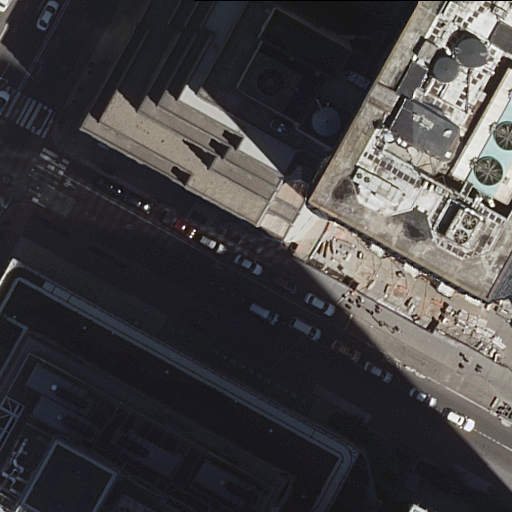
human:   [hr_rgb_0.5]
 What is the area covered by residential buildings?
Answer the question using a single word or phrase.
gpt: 1846m2

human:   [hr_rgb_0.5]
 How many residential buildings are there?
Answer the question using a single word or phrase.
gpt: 2

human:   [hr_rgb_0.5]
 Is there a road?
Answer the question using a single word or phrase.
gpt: yes

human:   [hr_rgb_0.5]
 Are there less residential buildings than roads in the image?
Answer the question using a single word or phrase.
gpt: no

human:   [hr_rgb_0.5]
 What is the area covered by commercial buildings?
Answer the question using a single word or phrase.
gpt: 2532m2

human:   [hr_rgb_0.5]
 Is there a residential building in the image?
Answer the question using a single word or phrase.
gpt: yes

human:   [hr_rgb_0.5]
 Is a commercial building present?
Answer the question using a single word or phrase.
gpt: yes

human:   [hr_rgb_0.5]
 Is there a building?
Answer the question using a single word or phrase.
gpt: yes

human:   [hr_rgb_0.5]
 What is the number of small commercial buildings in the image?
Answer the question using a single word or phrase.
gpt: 1

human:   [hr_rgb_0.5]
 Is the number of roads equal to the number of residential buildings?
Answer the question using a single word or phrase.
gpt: yes

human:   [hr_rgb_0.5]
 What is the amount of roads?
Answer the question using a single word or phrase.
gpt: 2

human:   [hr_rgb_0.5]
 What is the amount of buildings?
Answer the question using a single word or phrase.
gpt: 5

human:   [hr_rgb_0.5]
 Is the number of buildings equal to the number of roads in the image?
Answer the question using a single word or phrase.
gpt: no

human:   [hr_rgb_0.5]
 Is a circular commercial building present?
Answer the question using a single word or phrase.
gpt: no

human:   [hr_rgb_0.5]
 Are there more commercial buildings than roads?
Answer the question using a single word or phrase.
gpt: no

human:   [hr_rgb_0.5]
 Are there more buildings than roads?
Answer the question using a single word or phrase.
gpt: yes

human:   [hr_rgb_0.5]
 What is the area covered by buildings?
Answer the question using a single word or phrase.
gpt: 6018m2

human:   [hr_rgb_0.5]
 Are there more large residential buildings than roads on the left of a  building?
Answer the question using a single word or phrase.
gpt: no

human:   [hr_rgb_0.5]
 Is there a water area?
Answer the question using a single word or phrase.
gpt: no

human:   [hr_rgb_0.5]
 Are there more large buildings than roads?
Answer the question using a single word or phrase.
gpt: yes

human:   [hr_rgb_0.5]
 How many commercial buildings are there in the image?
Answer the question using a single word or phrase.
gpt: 2

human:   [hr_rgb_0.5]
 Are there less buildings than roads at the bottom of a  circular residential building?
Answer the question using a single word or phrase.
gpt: no

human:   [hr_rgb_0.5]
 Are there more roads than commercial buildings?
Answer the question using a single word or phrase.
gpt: no

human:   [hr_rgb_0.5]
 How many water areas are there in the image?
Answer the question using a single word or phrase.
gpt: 0

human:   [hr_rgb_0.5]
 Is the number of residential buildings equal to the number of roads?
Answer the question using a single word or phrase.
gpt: yes

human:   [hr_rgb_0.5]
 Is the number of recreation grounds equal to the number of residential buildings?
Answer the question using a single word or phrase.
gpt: no

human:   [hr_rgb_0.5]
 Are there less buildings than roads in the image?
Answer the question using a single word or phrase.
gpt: no

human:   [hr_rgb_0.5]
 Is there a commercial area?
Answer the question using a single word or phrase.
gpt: no

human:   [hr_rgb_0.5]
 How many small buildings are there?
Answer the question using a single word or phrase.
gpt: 2

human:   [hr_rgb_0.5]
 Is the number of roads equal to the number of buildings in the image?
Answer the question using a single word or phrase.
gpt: no

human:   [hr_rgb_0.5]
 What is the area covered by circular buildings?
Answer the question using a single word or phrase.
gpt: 0m2

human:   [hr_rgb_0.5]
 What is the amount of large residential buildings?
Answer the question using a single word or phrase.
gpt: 1

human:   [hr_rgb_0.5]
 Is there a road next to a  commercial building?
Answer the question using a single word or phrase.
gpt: yes

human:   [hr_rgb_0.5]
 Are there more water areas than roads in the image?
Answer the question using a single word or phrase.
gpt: no

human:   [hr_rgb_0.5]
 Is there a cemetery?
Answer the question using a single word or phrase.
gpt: no

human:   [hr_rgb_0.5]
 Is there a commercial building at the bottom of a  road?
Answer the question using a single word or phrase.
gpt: yes

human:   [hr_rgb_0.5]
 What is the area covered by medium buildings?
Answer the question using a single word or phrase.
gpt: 0m2

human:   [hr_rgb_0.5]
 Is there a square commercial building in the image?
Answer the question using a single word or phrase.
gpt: no

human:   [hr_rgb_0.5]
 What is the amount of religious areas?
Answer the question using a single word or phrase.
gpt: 0

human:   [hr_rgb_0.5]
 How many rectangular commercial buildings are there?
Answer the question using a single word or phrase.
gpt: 2

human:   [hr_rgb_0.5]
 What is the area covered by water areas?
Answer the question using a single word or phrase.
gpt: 0m2

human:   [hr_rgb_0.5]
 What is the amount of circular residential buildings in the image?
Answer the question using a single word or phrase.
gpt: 0

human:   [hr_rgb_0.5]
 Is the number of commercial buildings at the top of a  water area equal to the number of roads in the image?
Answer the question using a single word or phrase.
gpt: no

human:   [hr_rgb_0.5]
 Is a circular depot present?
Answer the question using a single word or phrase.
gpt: no

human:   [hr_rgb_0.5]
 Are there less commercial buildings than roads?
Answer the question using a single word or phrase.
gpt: no

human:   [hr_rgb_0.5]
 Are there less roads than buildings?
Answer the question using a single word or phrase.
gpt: yes

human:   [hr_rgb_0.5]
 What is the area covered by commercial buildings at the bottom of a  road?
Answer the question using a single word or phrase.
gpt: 2532m2

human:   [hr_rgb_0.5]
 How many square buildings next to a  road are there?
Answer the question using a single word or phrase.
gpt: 0

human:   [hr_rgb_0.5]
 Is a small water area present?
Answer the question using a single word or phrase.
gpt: no

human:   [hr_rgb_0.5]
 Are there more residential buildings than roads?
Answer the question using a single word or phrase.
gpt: no

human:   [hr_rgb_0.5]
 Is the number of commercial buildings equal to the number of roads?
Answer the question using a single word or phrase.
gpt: yes

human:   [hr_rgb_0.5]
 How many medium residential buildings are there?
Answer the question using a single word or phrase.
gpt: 0

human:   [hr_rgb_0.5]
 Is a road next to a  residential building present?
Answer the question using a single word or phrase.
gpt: yes

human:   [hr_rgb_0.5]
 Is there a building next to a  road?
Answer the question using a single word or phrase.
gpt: yes

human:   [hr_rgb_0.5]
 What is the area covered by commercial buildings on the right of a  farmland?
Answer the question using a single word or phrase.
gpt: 0m2

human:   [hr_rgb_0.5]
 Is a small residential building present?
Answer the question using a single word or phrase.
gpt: yes

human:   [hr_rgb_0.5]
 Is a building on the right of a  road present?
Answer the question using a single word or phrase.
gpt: yes

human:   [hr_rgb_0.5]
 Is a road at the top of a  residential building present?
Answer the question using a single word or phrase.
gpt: yes

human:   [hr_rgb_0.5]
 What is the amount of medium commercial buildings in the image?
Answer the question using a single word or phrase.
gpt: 0

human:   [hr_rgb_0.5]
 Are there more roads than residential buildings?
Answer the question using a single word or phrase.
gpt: no

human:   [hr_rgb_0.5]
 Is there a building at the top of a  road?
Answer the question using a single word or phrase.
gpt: yes

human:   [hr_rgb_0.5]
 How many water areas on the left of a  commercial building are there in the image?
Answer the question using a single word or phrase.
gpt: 0

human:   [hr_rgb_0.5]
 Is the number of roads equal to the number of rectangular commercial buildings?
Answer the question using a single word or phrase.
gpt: yes

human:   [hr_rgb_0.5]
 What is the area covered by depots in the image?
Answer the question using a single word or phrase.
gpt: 0m2